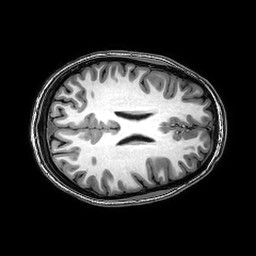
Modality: T1w
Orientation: axial
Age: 20
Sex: female
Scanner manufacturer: philips
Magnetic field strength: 3 T
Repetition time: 0.00823 s
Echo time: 0.00378 s